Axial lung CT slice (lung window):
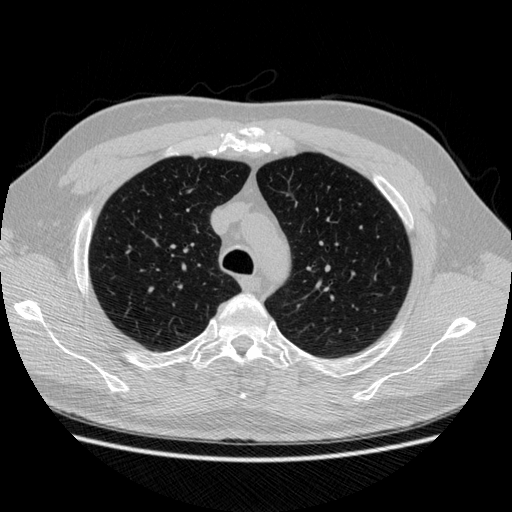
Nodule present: no